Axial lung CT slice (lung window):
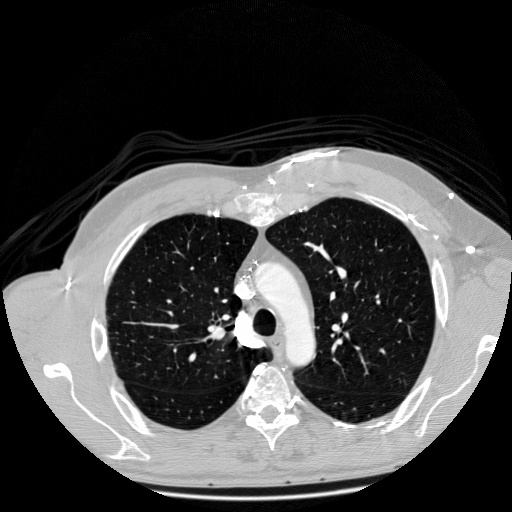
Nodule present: no